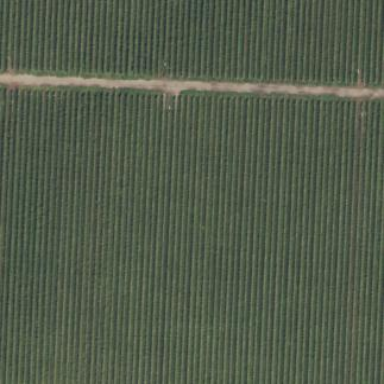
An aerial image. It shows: Vineyard growing grapes.